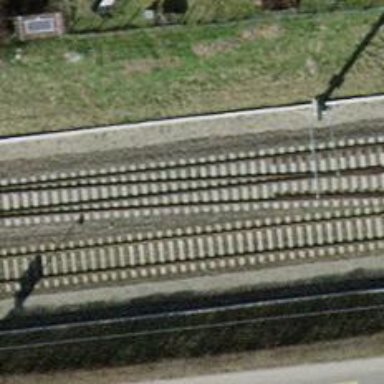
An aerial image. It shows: Rail siding with electrified tracks using contact line.